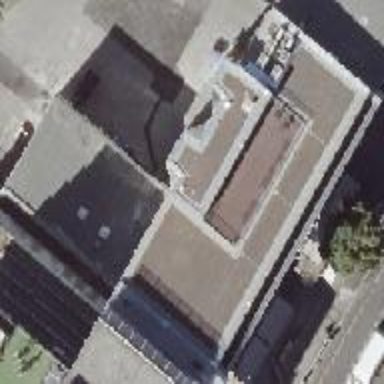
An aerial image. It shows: Office building with flat roof.